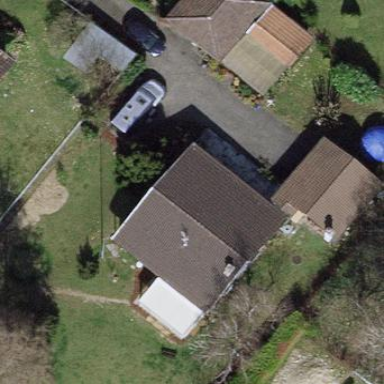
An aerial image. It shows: Garden surrounded by fence.